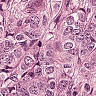
Metastatic tissue present: yes